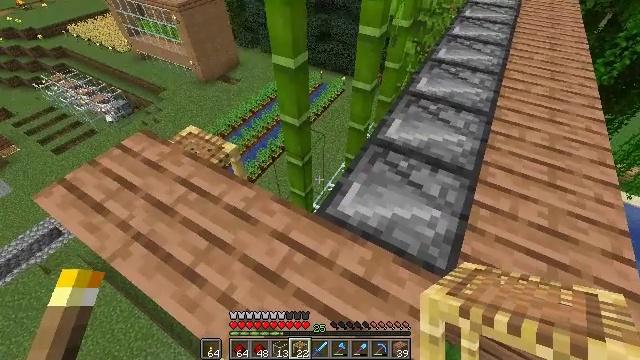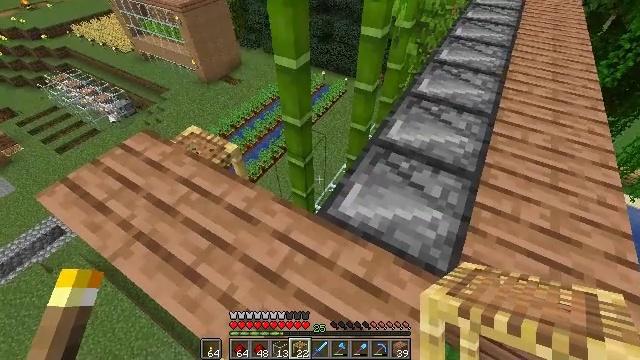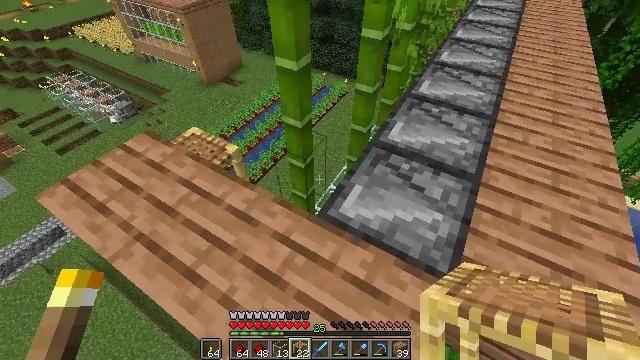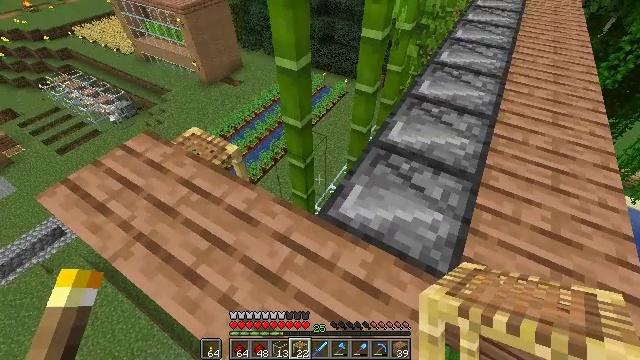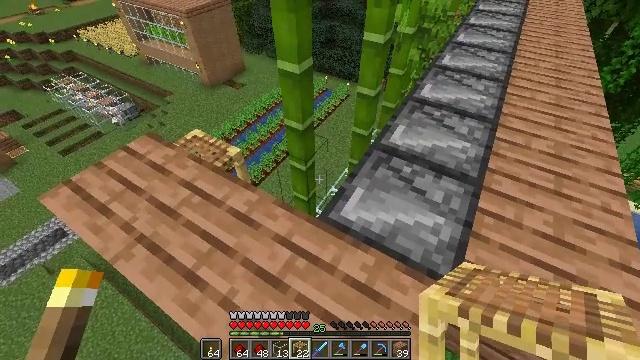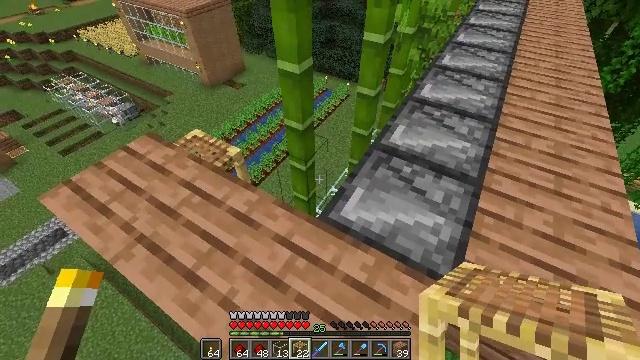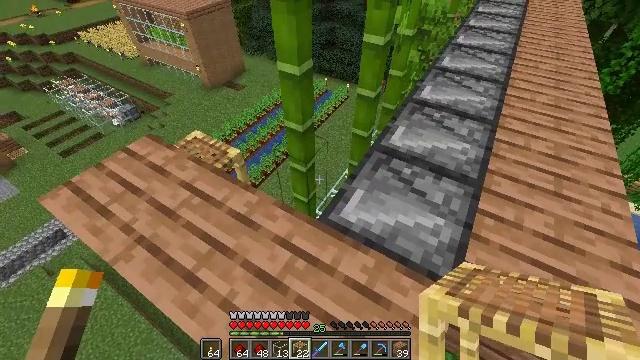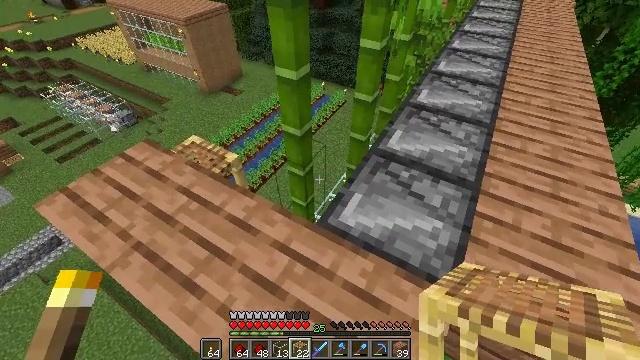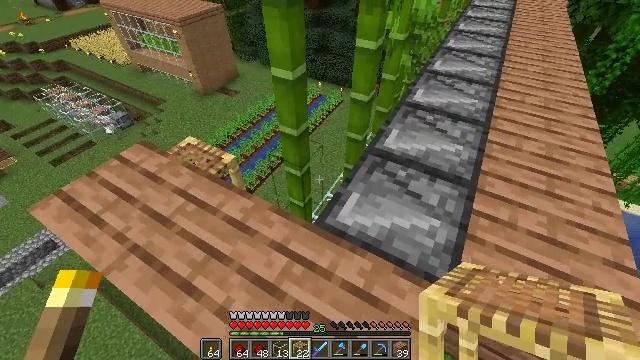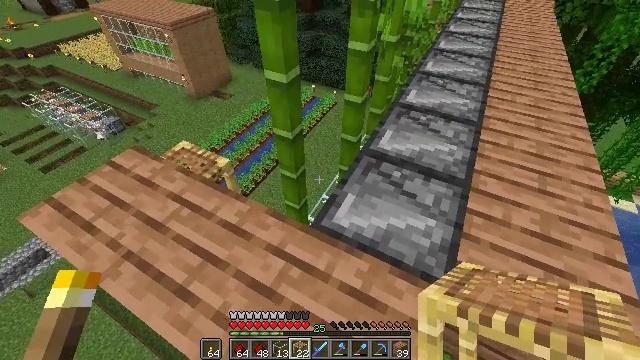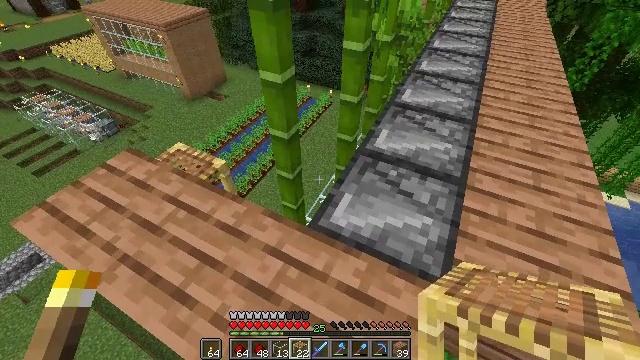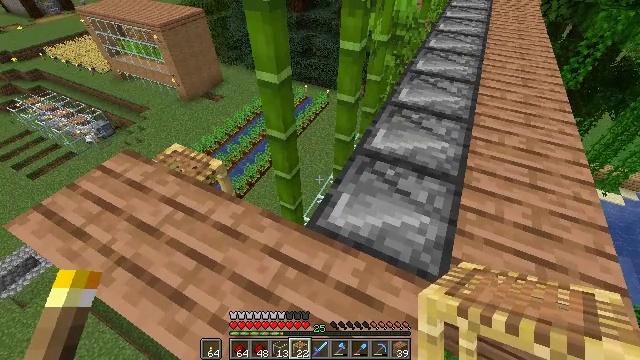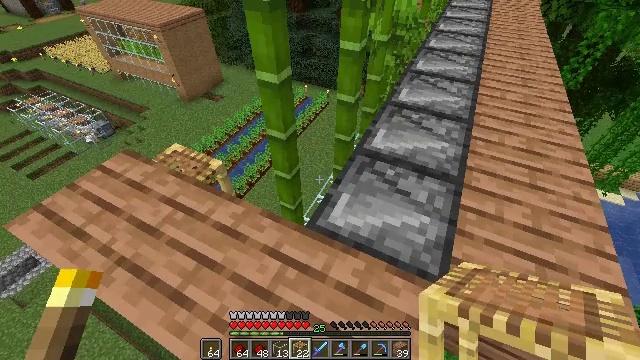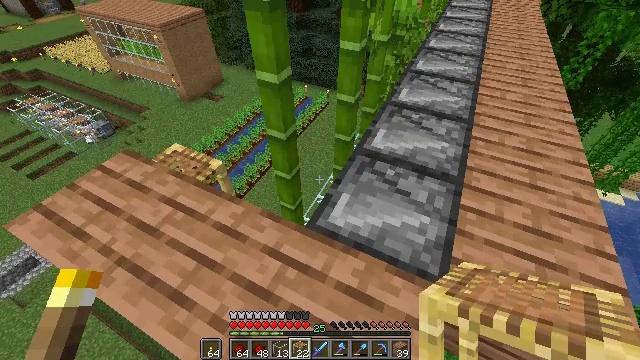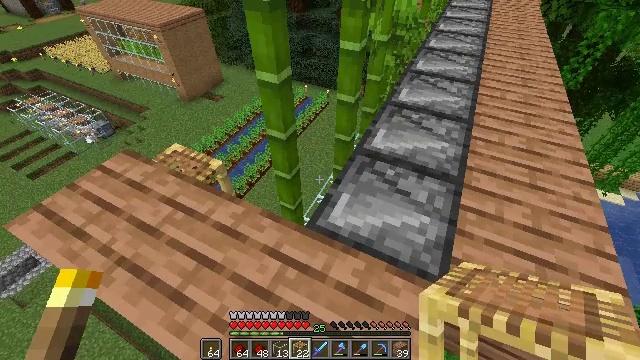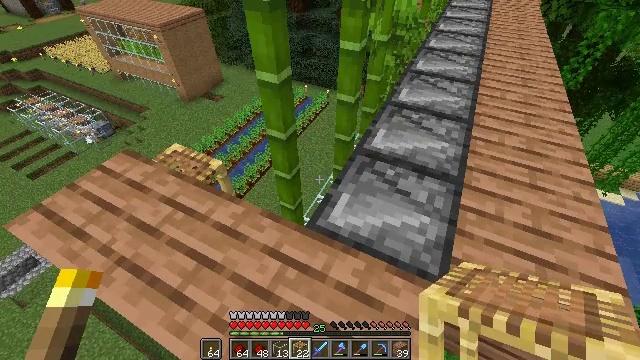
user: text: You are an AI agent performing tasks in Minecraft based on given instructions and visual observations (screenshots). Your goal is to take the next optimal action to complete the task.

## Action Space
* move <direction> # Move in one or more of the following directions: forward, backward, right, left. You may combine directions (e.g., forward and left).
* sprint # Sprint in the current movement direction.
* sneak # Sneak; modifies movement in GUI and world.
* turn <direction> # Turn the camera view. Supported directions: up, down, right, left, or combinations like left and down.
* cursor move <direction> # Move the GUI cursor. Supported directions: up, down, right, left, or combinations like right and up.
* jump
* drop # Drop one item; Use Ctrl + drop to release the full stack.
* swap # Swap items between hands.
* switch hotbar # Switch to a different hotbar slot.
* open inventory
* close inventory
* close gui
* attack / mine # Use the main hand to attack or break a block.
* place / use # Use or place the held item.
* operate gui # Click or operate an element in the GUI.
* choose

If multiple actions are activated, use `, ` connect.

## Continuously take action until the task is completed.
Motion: motion action
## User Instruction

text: Collect bamboo for crafting.
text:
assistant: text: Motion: no_op
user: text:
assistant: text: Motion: no_op
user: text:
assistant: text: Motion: no_op
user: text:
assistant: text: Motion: no_op
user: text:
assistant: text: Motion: no_op
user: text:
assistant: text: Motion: no_op
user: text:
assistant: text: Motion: no_op
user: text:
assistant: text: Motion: no_op
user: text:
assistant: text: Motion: turn right
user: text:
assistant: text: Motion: turn right
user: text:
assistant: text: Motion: no_op
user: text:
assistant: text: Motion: no_op
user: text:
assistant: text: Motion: no_op
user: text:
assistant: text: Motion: no_op
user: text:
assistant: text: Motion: no_op
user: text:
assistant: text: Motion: no_op
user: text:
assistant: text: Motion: no_op
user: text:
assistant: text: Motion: no_op
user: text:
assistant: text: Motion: no_op
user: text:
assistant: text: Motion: no_op
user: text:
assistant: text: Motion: no_op
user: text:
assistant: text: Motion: no_op
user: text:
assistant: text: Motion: no_op
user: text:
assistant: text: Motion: no_op
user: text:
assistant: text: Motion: no_op
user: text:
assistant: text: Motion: no_op
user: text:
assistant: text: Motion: no_op
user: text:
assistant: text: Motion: no_op
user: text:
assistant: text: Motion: no_op
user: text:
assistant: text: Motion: no_op